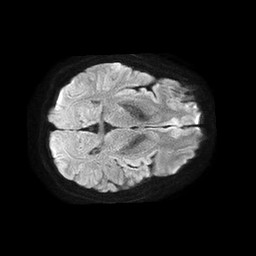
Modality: TRACE
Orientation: axial
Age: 53
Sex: female
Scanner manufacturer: philips
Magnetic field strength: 1.5 T
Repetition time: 4.6 s
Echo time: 0.08941 s